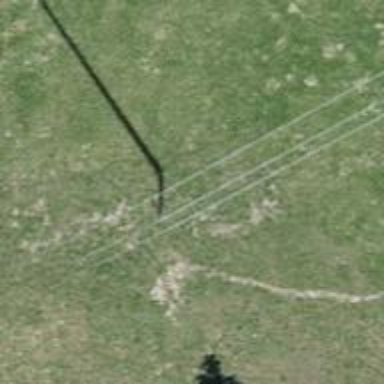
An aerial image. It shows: Power pole.